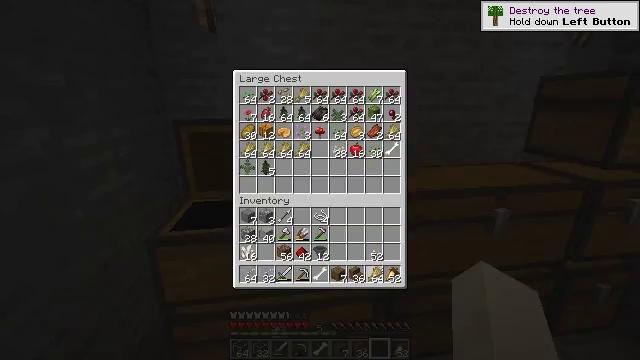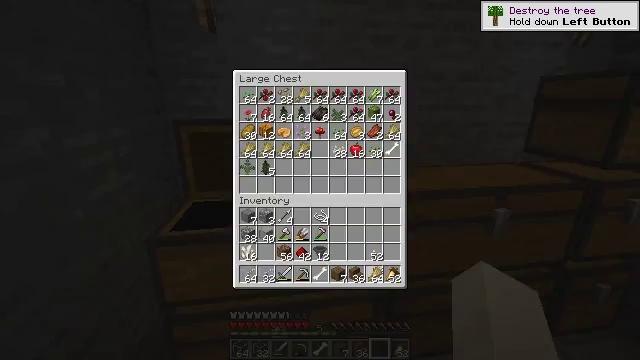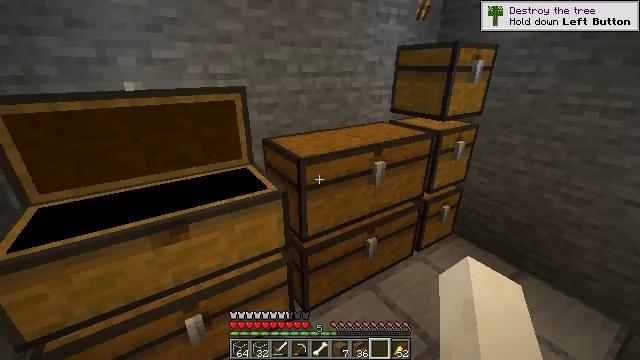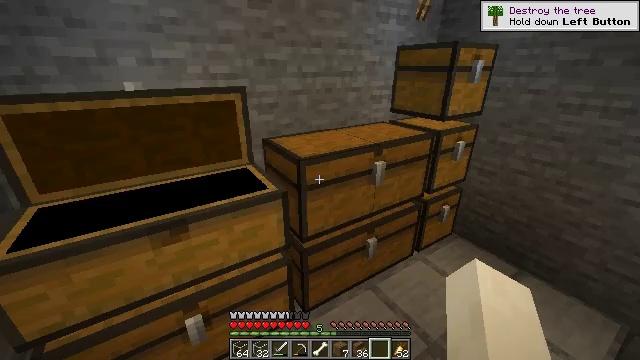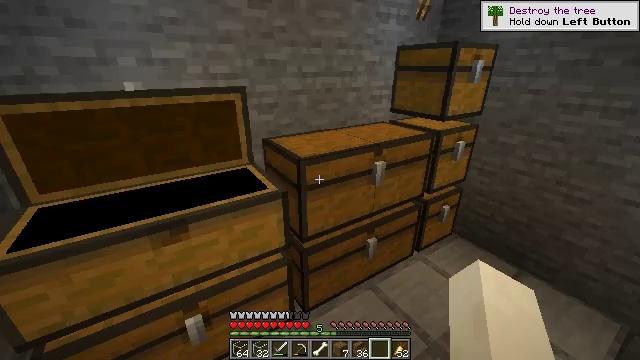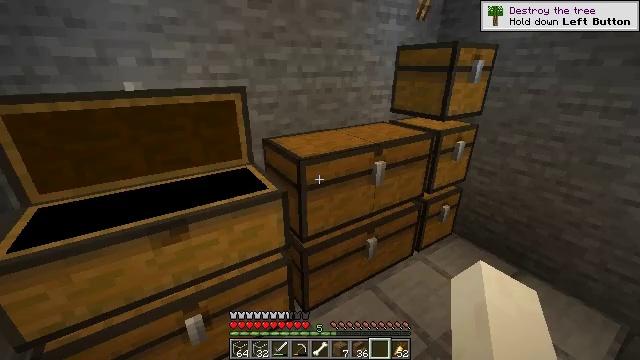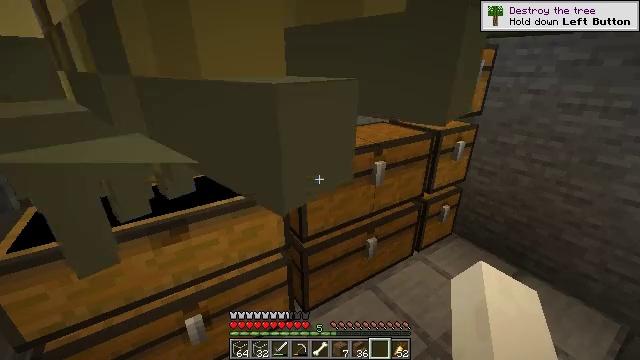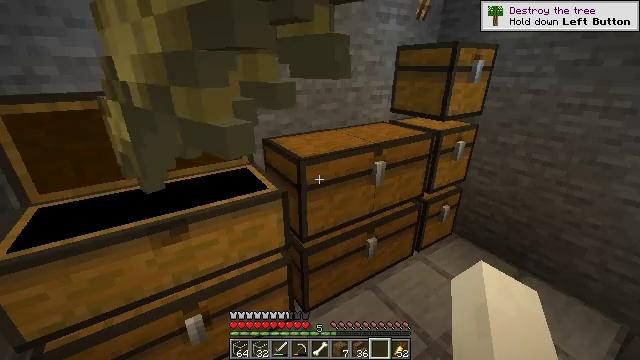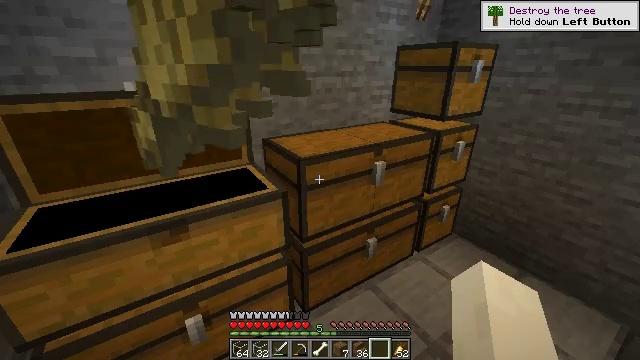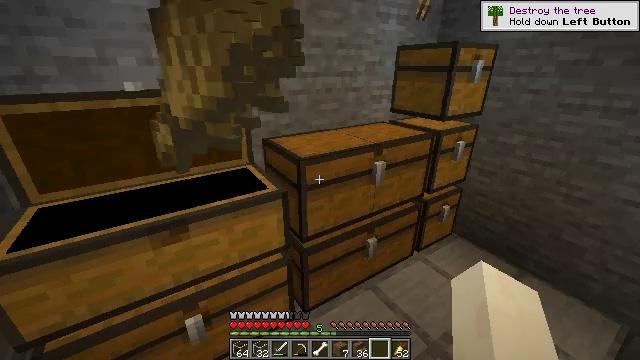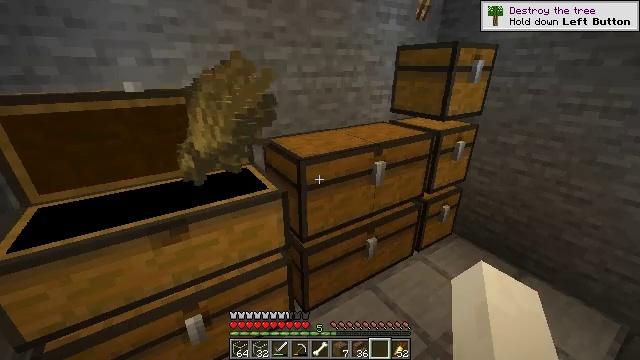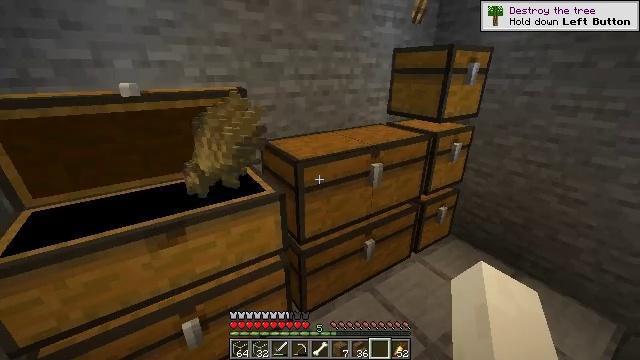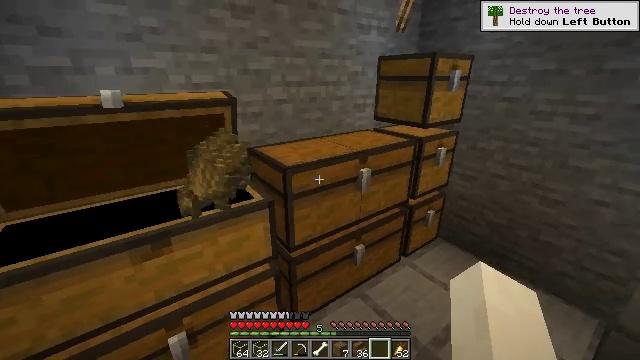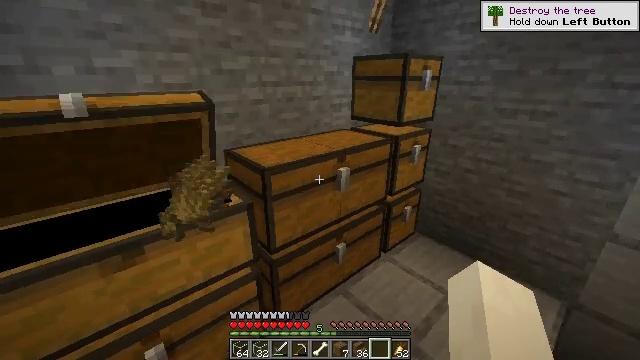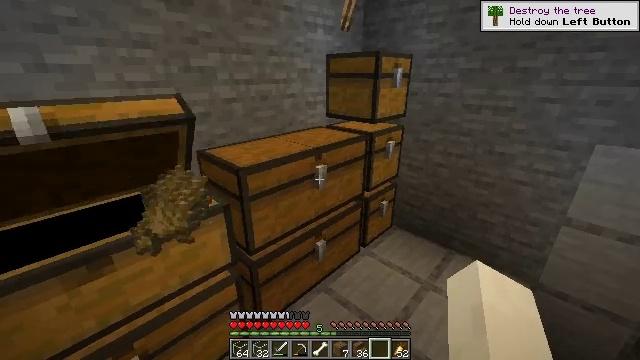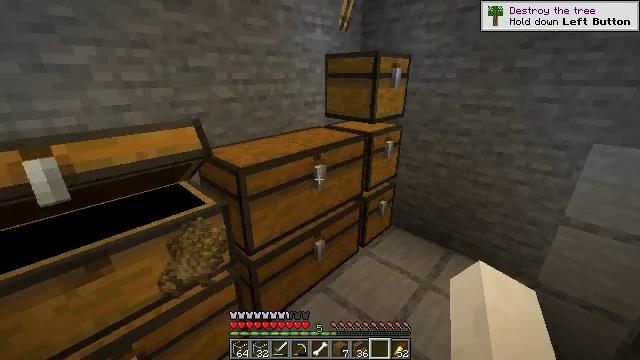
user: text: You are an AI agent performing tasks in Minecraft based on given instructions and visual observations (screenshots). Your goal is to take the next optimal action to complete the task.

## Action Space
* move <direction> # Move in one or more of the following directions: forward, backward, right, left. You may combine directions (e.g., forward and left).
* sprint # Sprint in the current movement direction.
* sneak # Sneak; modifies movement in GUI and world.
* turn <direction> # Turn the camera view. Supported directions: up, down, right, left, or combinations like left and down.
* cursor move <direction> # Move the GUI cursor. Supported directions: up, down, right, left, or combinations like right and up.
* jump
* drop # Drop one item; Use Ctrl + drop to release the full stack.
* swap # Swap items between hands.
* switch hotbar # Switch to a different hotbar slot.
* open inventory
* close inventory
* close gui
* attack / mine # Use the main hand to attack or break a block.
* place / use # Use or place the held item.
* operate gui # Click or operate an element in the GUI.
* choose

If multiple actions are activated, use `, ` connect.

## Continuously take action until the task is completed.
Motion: motion action
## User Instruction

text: Gather spruce fence pieces.
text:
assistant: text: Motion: no_op
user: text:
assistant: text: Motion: turn right and down, attack / mine
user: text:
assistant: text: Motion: no_op
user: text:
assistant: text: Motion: no_op
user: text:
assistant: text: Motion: no_op
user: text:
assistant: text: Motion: no_op
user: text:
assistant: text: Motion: no_op
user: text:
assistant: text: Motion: no_op
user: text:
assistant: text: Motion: no_op
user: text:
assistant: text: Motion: no_op
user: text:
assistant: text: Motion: no_op
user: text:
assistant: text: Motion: turn right and up
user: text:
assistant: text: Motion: turn right
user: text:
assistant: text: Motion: turn right
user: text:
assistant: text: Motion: no_op
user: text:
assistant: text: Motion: no_op
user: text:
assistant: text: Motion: no_op
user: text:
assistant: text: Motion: no_op
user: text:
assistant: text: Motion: turn left and down
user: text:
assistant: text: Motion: turn left and down
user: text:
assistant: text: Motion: turn left and down
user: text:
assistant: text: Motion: turn left and down
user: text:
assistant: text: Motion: move forward
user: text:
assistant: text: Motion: move forward, turn down
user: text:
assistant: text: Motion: move forward, turn right and down
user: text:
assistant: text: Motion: move forward, turn right and down
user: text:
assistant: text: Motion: move forward, turn down
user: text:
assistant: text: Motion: move forward, turn down
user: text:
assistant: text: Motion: move forward, turn down
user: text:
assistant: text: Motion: no_op